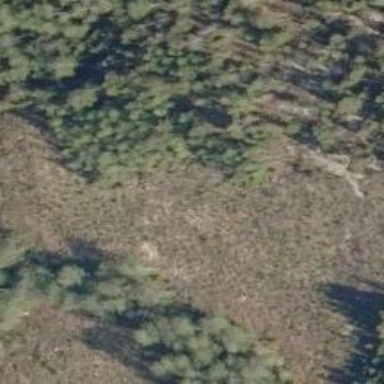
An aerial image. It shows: Clearcut man-made area surrounded by scrub vegetation.